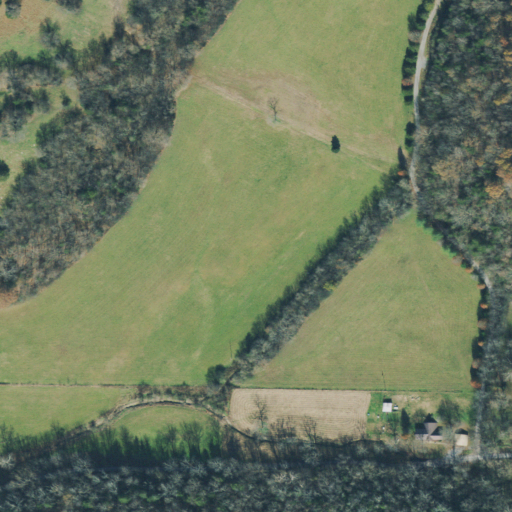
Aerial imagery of valley in Tennessee named Helton Hollow containing pasture, open development, mixed forest, deciduous forest, low intensity development, and grassland